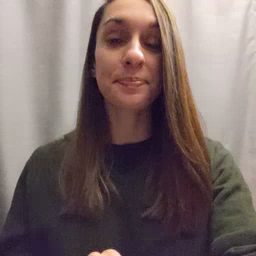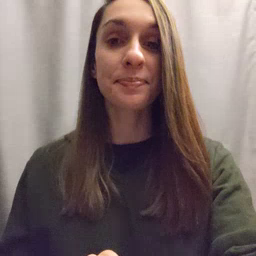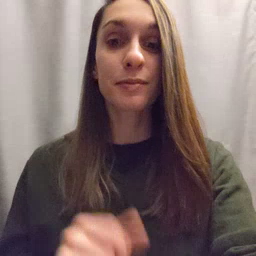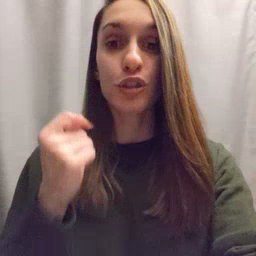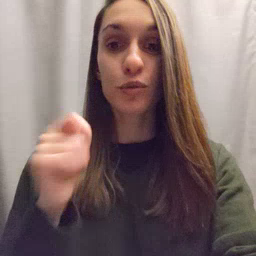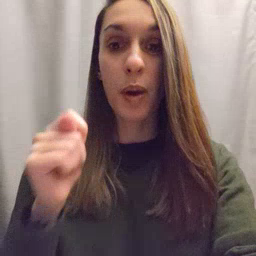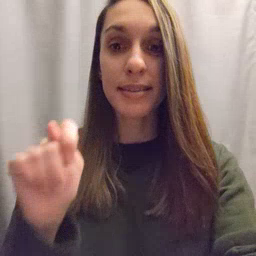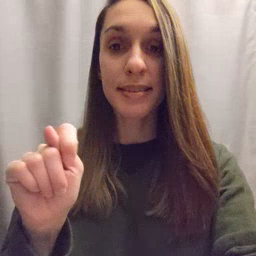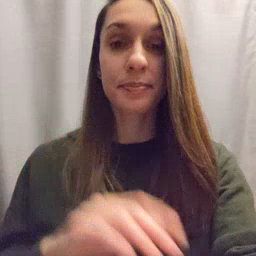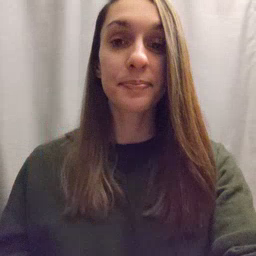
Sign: toy